Question: Consider the block of code shown in the image below:

There is the one pesky black/'this line of code is not covered by any tests' dot.
Anyone able to shed any light on how this is not covered by any tests, considering it is referring to the closing brace of a 'foreach' loop?
If the rest of the loop is covered (all green), surely the end brace is hit when exiting 'foreach'?
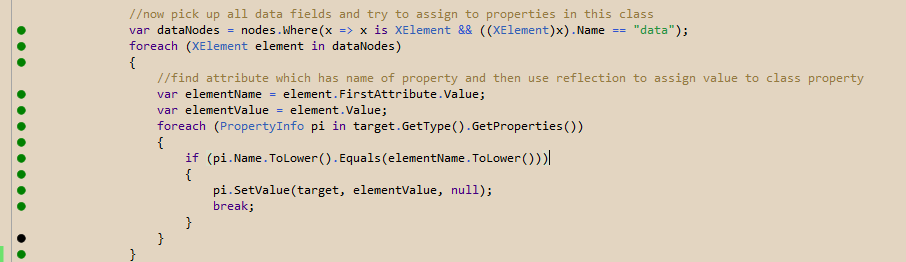
Answer: I never used 'NCrunch', but from my experience with other code coverage products I would guess that you do not have a test case where the loop is exited the "regular" way without hitting the 'break' statement.